Interaction volume radius: 5 \u00c5
Interaction volume height: 15 \u00c5
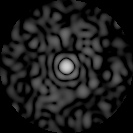
Disorder parameter: 0.8163